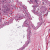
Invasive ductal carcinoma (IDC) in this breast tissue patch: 0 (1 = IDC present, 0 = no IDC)